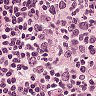
Metastatic tissue present: no